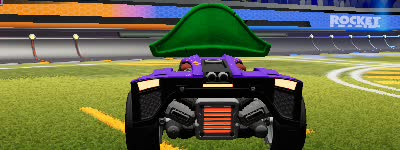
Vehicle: breakout